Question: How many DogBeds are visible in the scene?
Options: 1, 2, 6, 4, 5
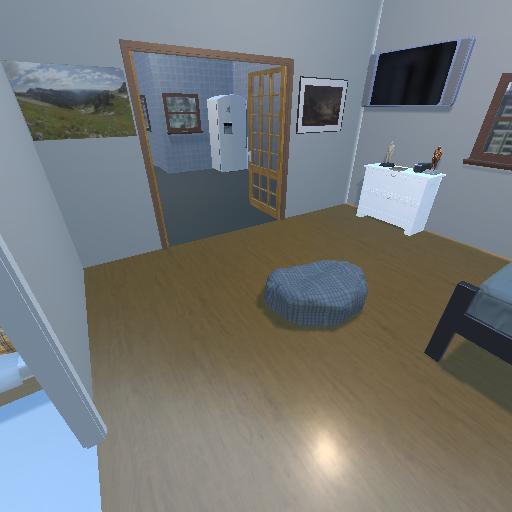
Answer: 1